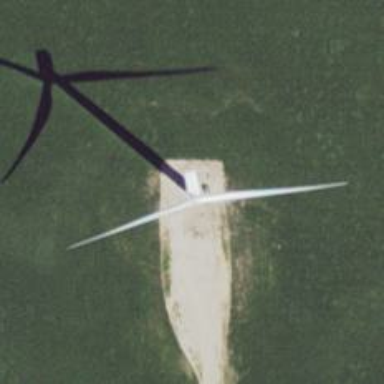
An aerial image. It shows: Wind generator powered by horizontal axis wind turbine.